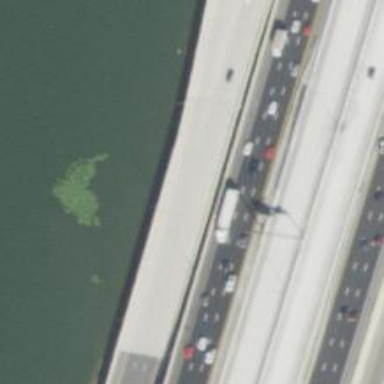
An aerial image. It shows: Bridge on motorway link.